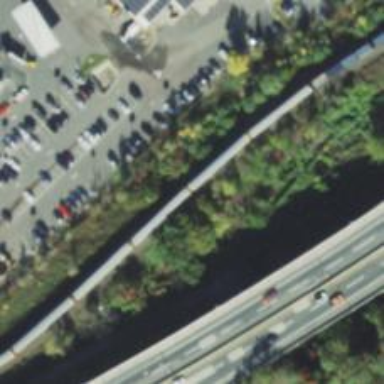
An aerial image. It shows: Bridge over railway track with embankment.